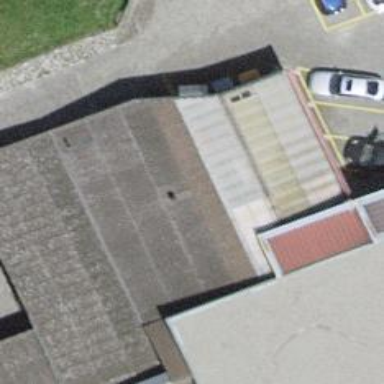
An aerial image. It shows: Shop that sells cars.